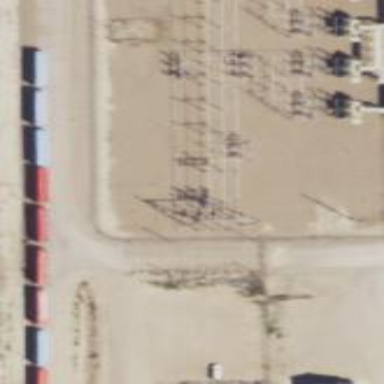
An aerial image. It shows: Power substation.